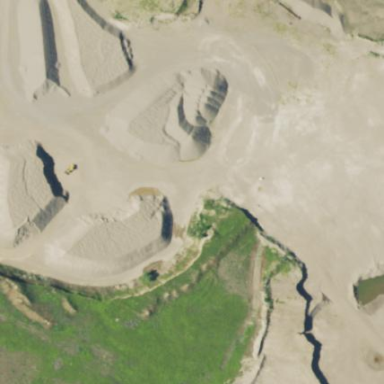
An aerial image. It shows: Quarry used for extracting aggregate resources.